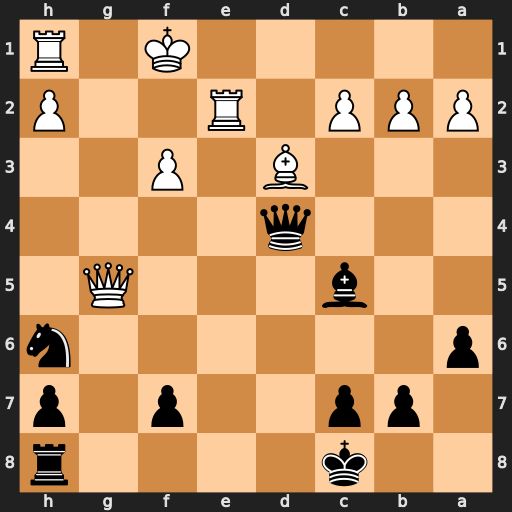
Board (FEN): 2k4r/1pp2p1p/p6n/2b3Q1/3q4/3B1P2/PPP1R2P/5K1R
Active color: b
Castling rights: -
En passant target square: -
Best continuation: Rg8 Qe3 Qxe3 Rxe3 Bxe3